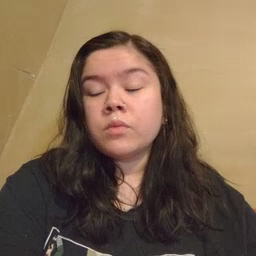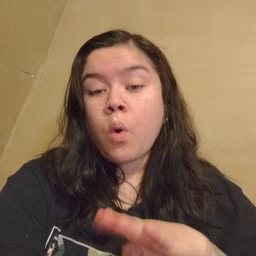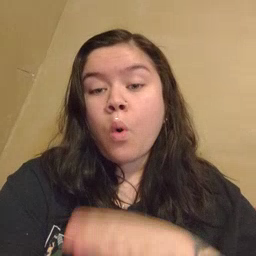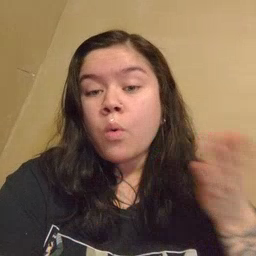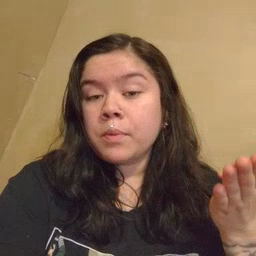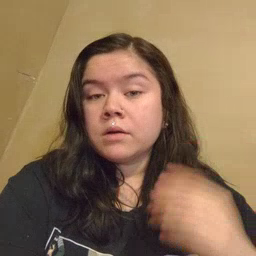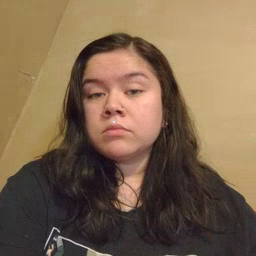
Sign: open